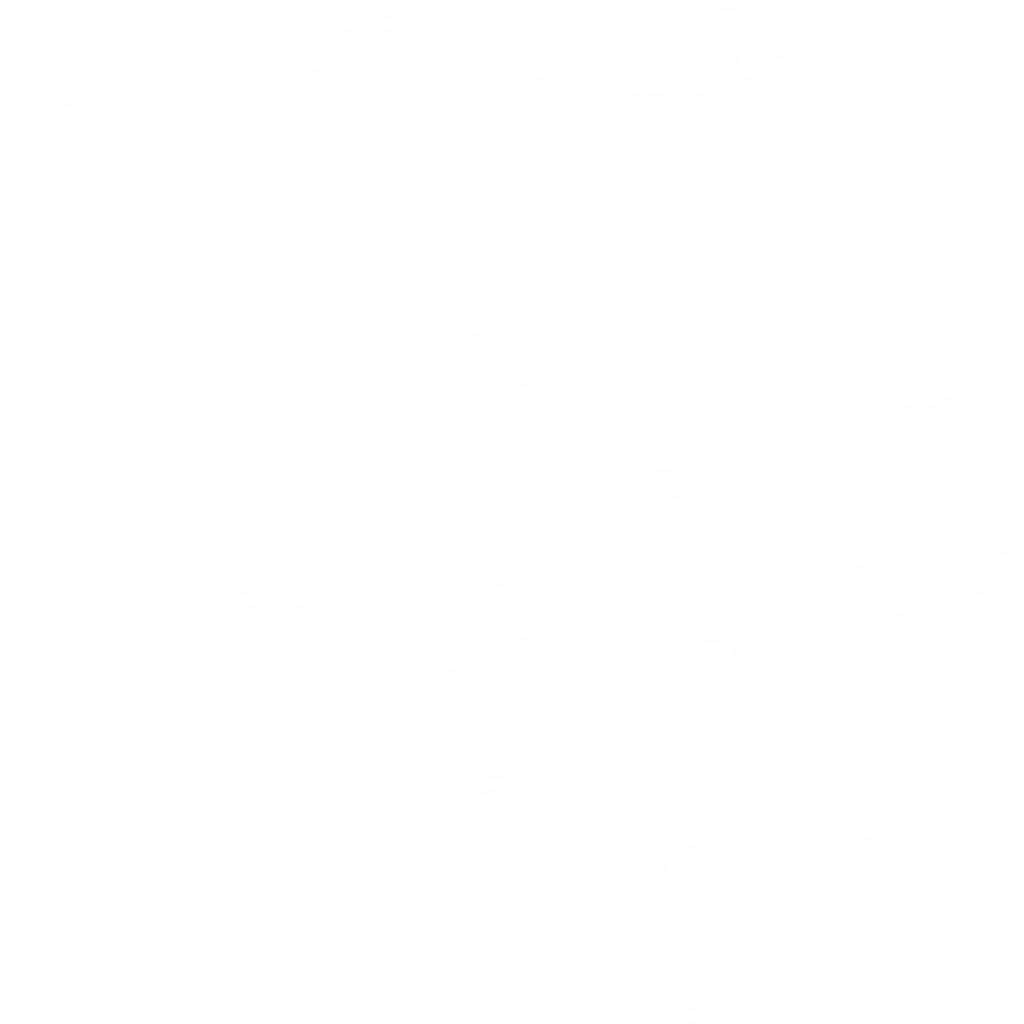
Texture map type: Displacement